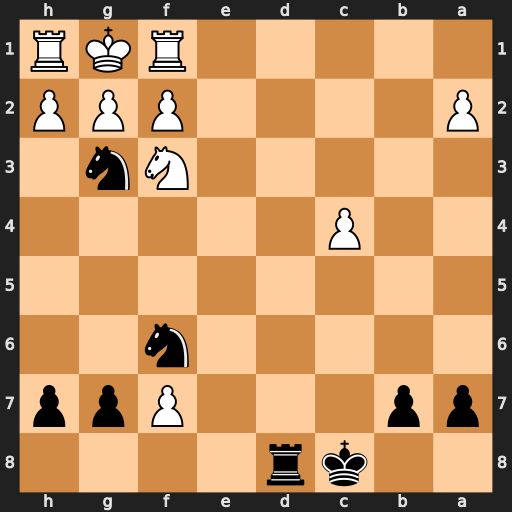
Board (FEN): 2kr4/pp3Ppp/5n2/8/2P5/5Nn1/P4PPP/5RKR
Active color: b
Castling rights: -
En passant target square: -
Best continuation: Ne2#